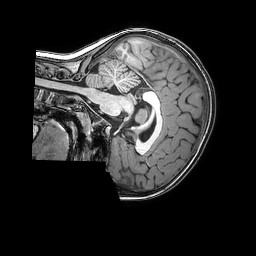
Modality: T1w
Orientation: sagittal
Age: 6
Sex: female
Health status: healthy